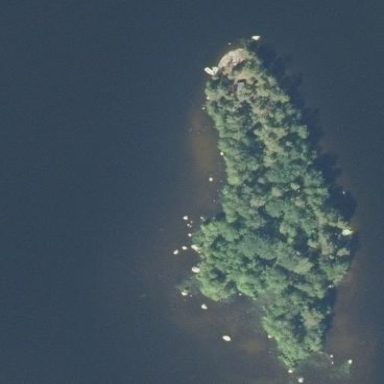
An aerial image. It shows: Island.